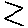
Label: zigzag